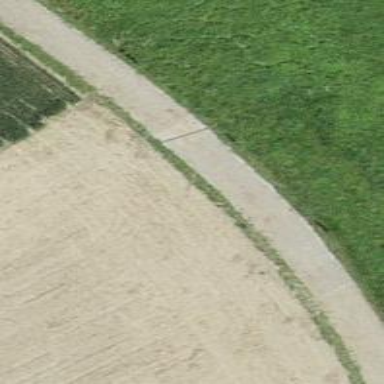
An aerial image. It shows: Track with grade 1 quality.